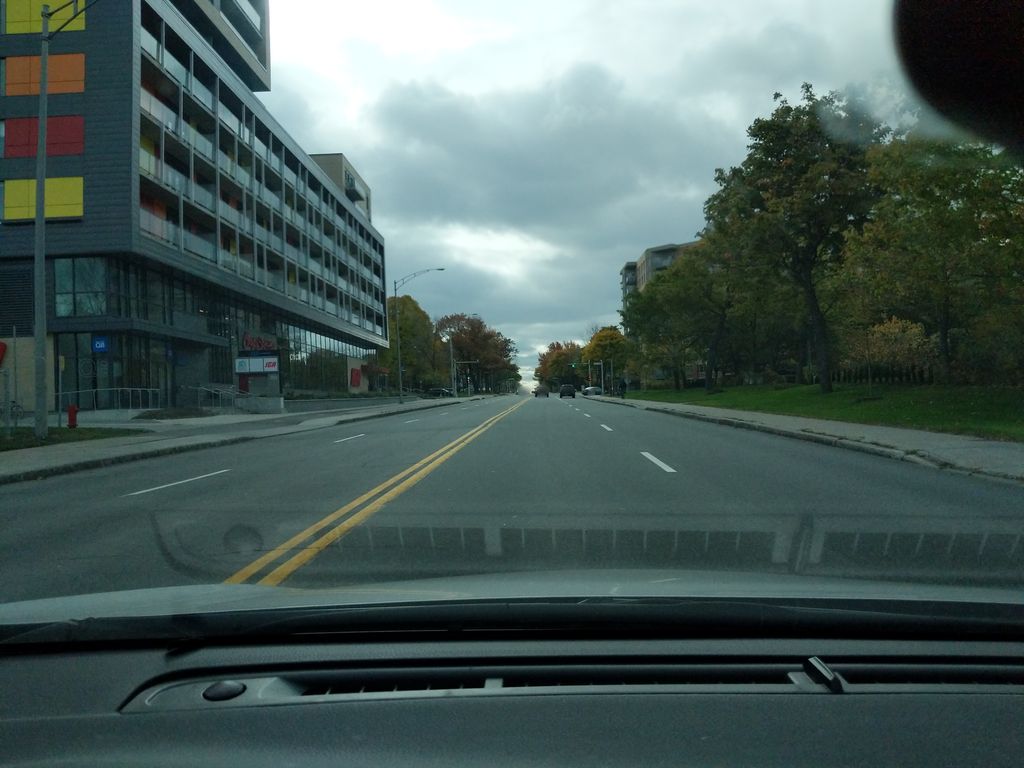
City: quebec_city